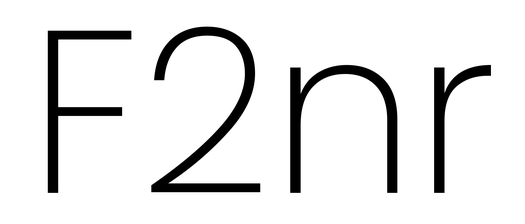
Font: Poppins-ExtraLight